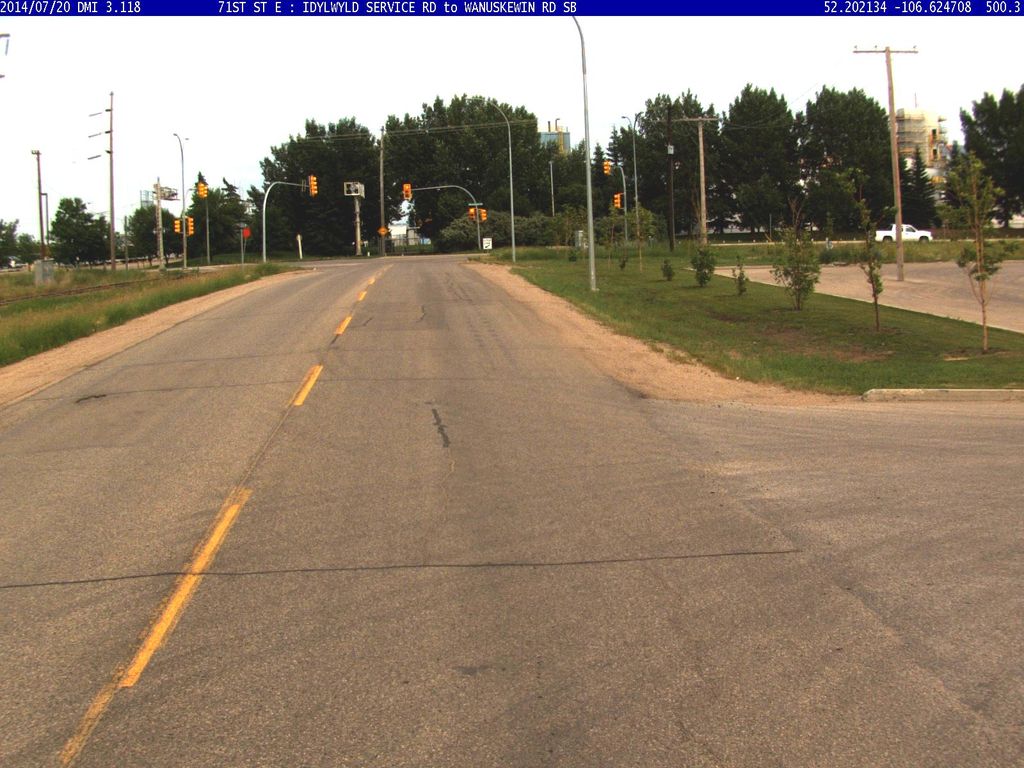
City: saskatoon